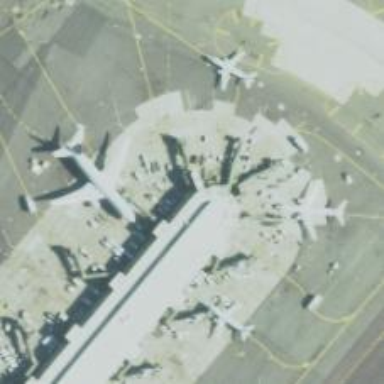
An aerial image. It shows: Airport gate.